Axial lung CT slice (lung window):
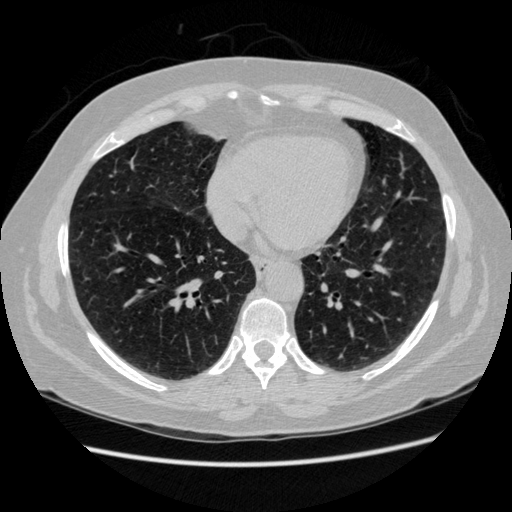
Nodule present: no